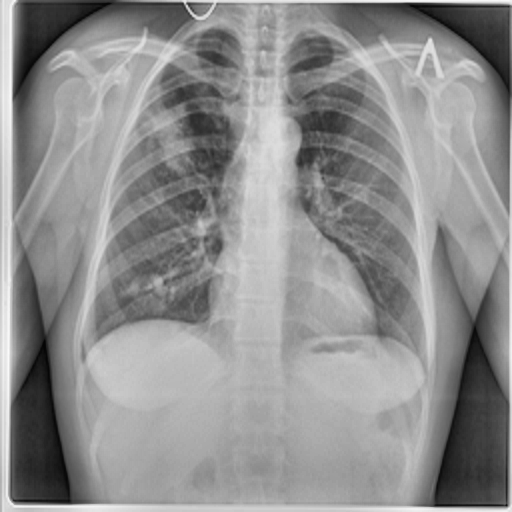
Finding: TUBERCULOSIS